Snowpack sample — Snodgrass Mountain, Crested Butte, Colorado (2/4/25, 12:06 PM MST)
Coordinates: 38.923, -106.968
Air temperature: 35 °F
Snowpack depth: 80 cm
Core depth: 10 cm
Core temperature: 32 °F
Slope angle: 14°, slope face: 78°
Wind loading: low
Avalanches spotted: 0
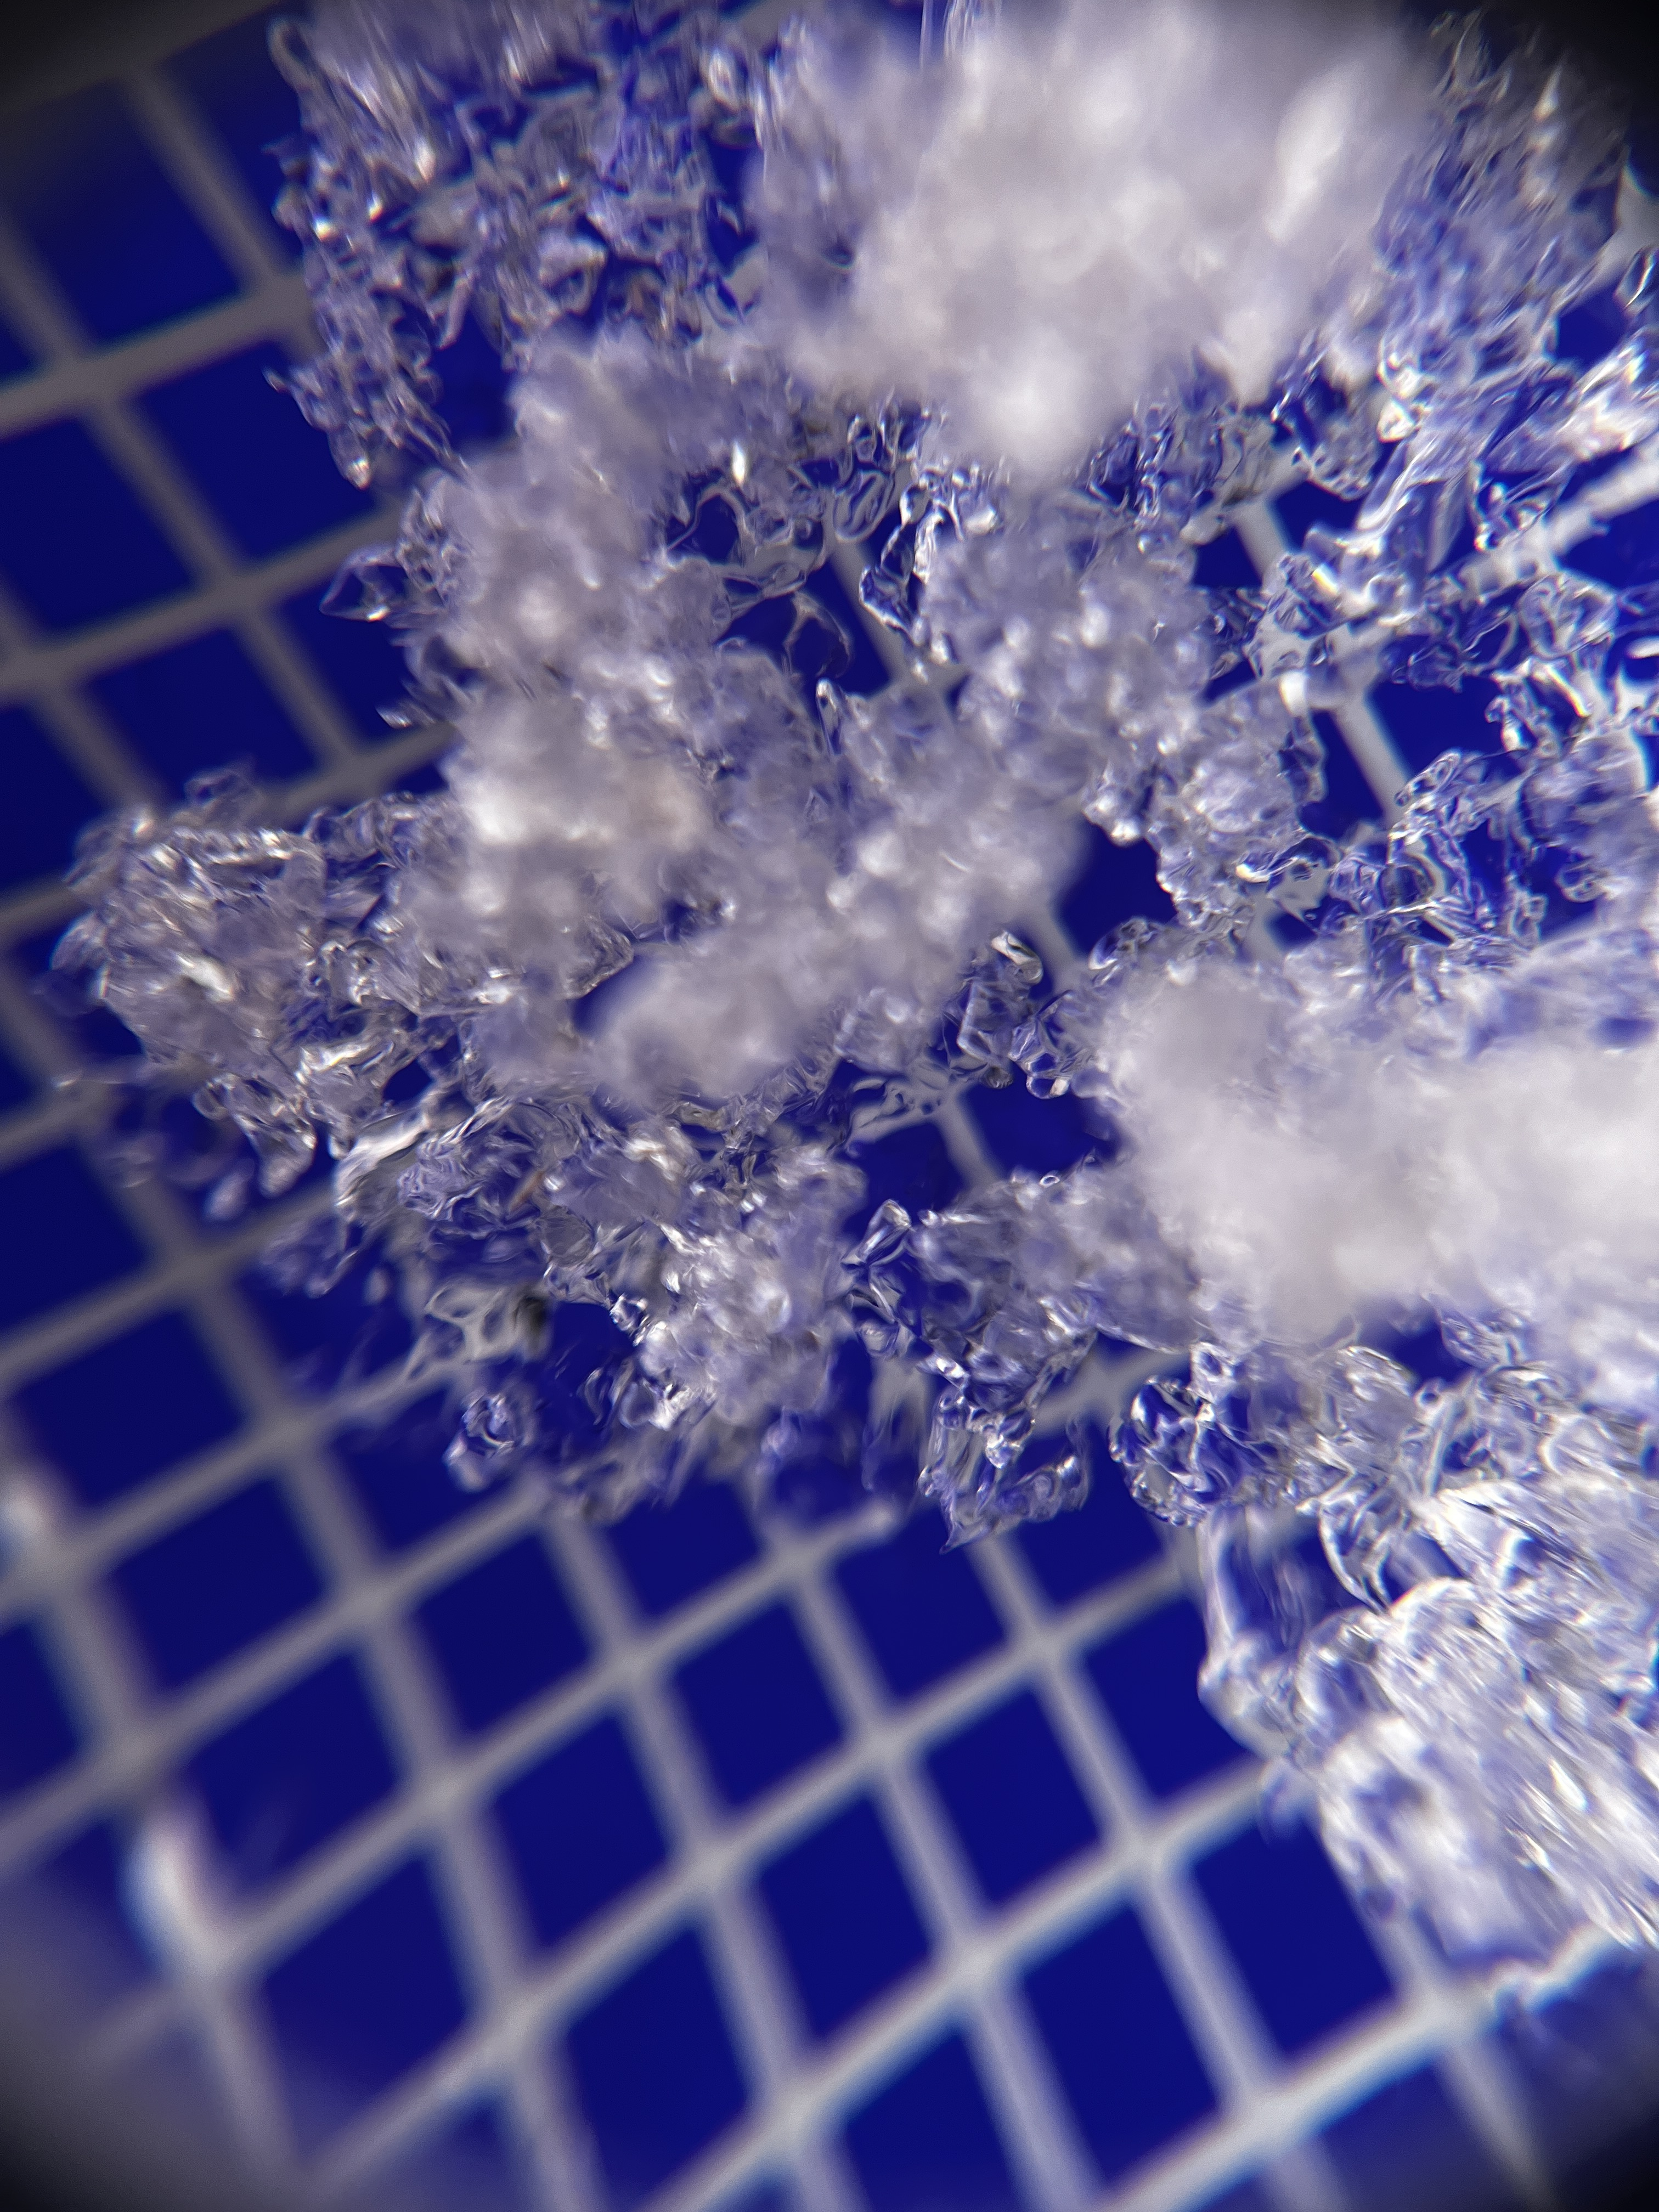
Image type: magnified_profile
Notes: No avalanches nearby, unusually warm weather for the last month reported by residents, Collected 25 yards from treeline